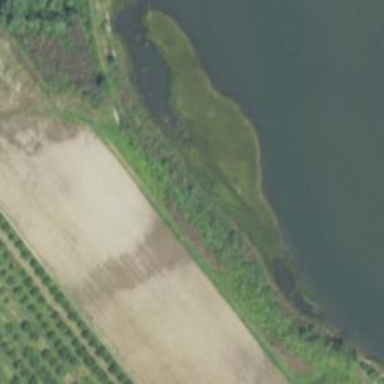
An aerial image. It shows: Wetland area characterized by wet meadow.